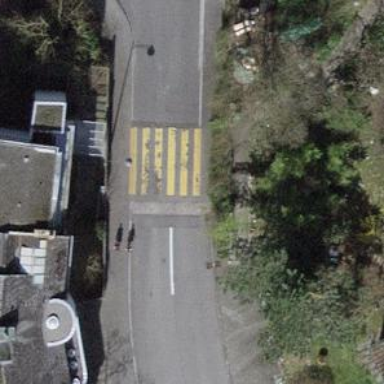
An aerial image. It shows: Kerb serving as barrier.